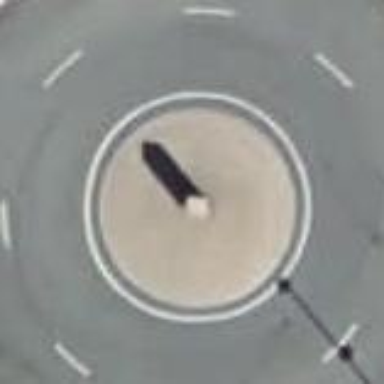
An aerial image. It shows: Residential road with asphalt surface leading up to roundabout.